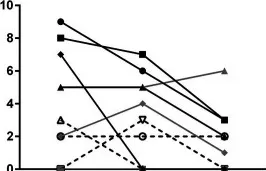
Self-reported symptoms (sleep difficulties,. Chest pain/tightness.
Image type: chart (chart)